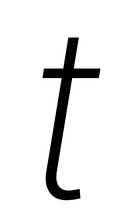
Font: Inter-Italic_ExtraLight_Italic